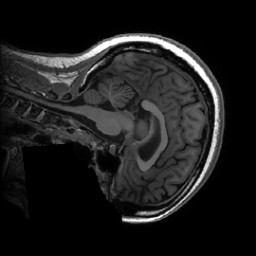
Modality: T1w
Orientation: sagittal
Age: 35
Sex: female
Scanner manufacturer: ge
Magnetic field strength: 3 T
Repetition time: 0.007348 s
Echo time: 0.003036 s